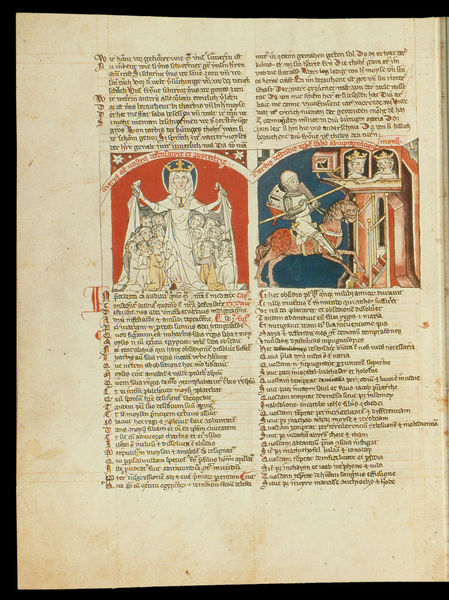
Titel: Speculum humanae salvationis; Codex Cremifanensis 243
Institution: Kremsmünster, Stiftsbibliothek
Schlagwörter: baum, blau, mann, umhang, weiß, menschen, braun, fenster, frau, schwarz, szene, rot, schloss, meschen, alt, bibel, bild, baumstamm, gewand, mantel, blatt, krone, kinder, pferd, reiter, rund, turm, schrift, bilder, bogen, vergilbt, spalten, treppe, könig, lanze, schild, buch, burg, stern, druck, initialen, seite, illustration, text, buchstaben, herrscher, ritter, kopie, heiligenschein, mittelalter, schriftrolle, könige, königin, heilige, speer, maria, madonna, handschrift, beschützen, ausbreiten, kronen, latein, schriftband, buchmalerei, inkunabel, codex, tugenden, schutzmantel, schutzmantelmadonna, inizial, buchkunst, misericordia, treppe7, rote initialien